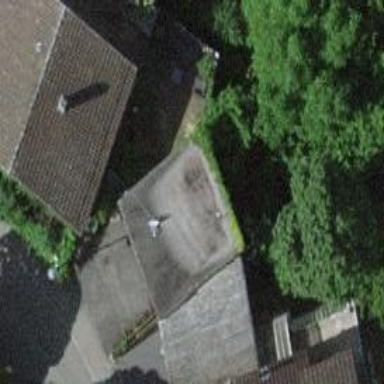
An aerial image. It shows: Garage building.